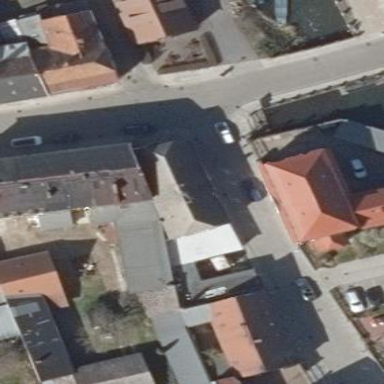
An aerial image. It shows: Timber-framed house with half-hipped roof.